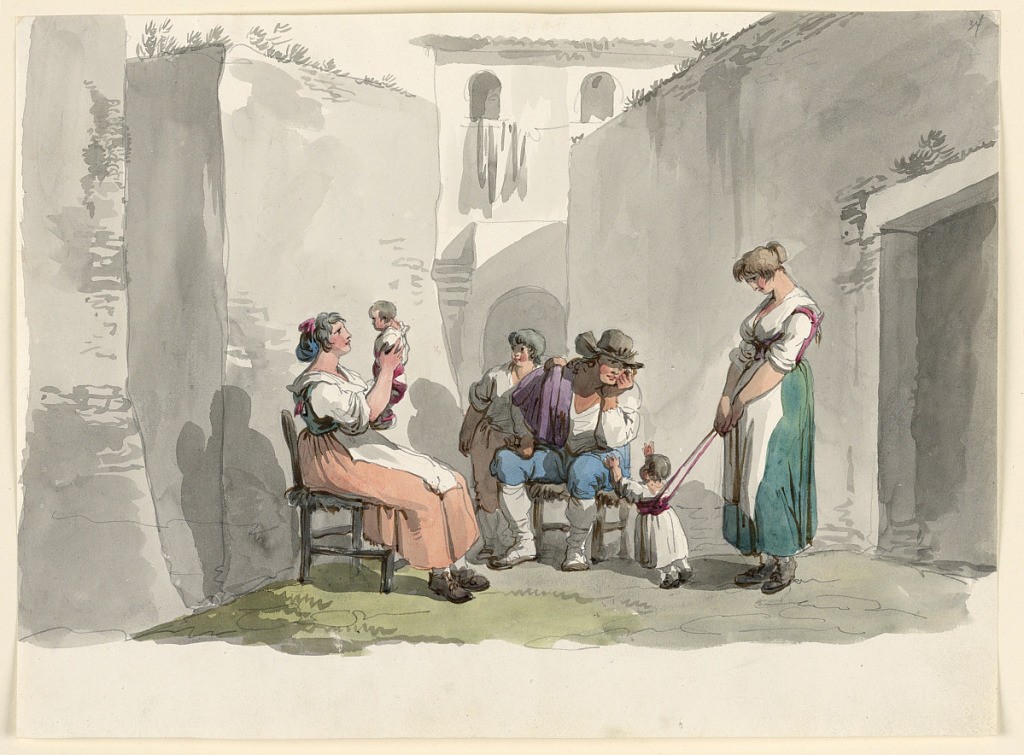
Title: In Tivoli
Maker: Bartolomeo Pinelli, Italian, 1781–1835
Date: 1807–08
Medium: Pen and gray ink with watercolor and black chalk on off-white wove paper
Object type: Drawing
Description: A seated woman similar to plate 34, loc. cit., a seated man, upon whom a boy leans and to whom a little girl is walking, guided by another woman, are shown in a narrow street.